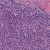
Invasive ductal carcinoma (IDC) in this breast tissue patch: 1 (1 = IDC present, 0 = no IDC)